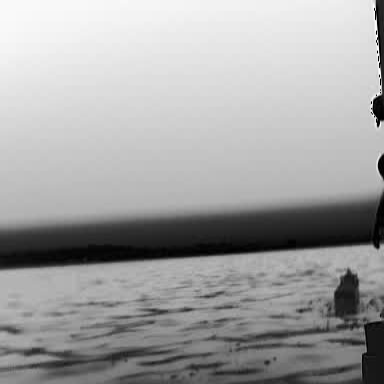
There is a liner in the infrared image.